Question: I am using following tutorial to display the most sold product sort by option(Filtering) to display on product listing page in magento?
<URL>

/app/code/local/Mage/Catalog/Model/Resource/Product/collection.php
'''
<?php
public function sortByReview($dir){
$table = $this->getTable('review/review');
$entity_code_id = Mage::getModel('review/review')->getEntityIdByCode(Mage_Rating_Model_Rating::ENTITY_PRODUCT_CODE);
$cond = $this->getConnection()->quoteInto('t2.entity_pk_value = e.entity_id and ','').$this->getConnection()->quoteInto('t2.entity_id = ? ',$entity_code_id);
$this->getSelect()->joinLeft(array('t2'=>$table), $cond,array('review' => new Zend_Db_Expr('count(review_id)')))
->group('e.entity_id')->order("review $dir");
}
?>
'''
But I want to sort products which are most sold from every category.
How can I do this?
Is there any free extension available for this?
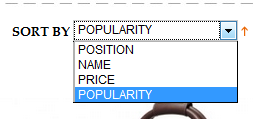
Answer: I did the following thing as the client did not want automatically filter most sold product.
I created an attribute "popular" as drop down and give values from 1 to 5.Then marked "" to Yes.
After this the attribute was visible under sorting options.